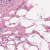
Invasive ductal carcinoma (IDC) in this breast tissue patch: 0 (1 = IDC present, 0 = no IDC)